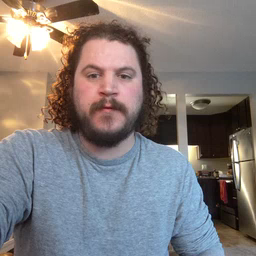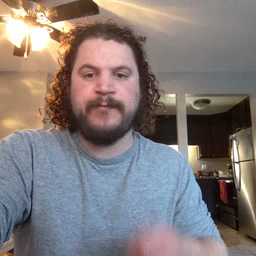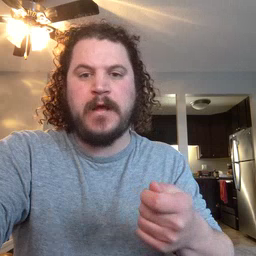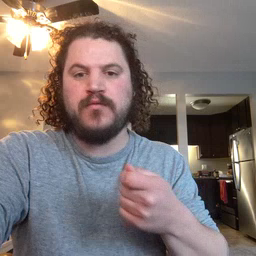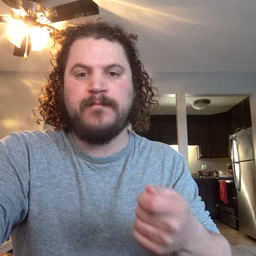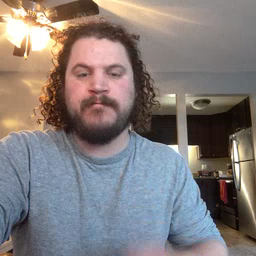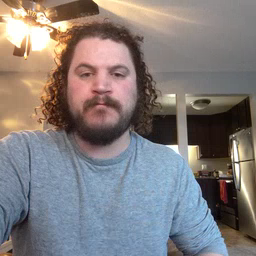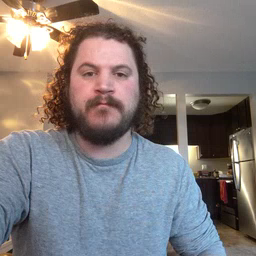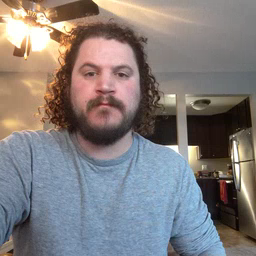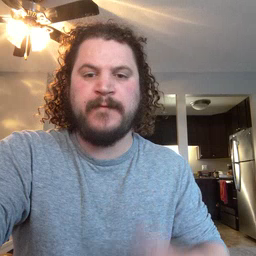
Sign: vacuum